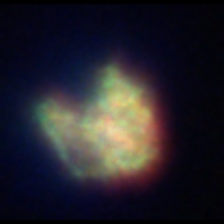
Taxon: Unknown_detritus
Group: Unknown